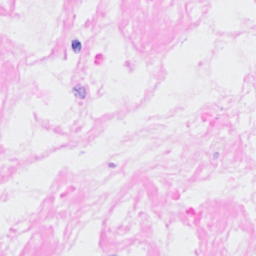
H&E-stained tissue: Breast